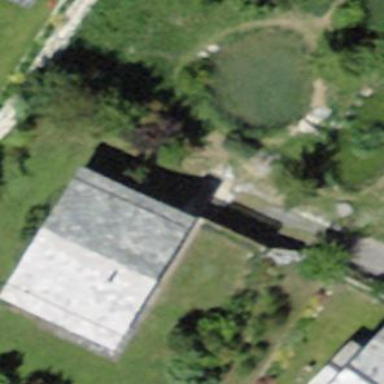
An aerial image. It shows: Detached building.